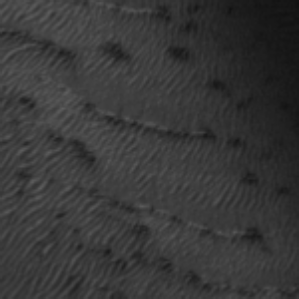
Label: frost